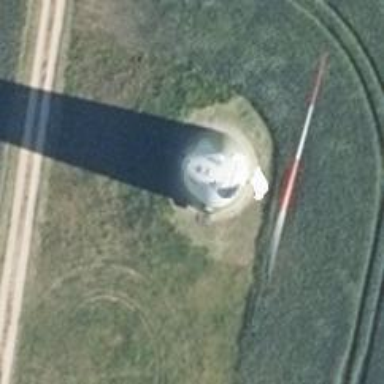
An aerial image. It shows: Wind generator with horizontal axis. The generator is wind turbine.